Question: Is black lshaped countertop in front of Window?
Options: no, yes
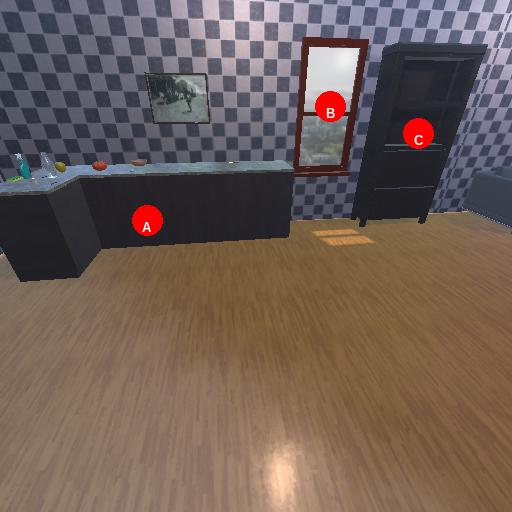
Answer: no